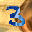
Label: 3